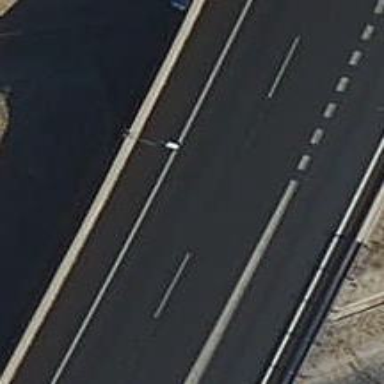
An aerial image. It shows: Bridge over motorway_link.